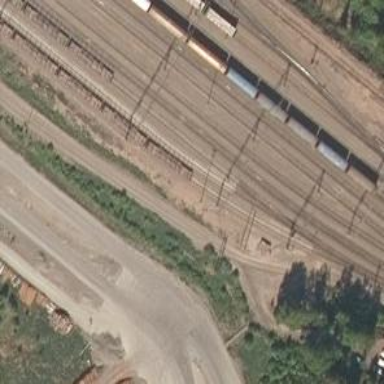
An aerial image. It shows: Rail yard with electrified contact lines for railway operations.